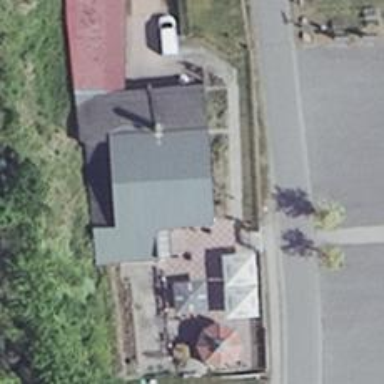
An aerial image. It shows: Restaurant.